Interaction volume radius: 10 \u00c5
Interaction volume height: 40 \u00c5
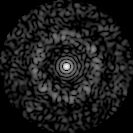
Disorder parameter: 0.8405